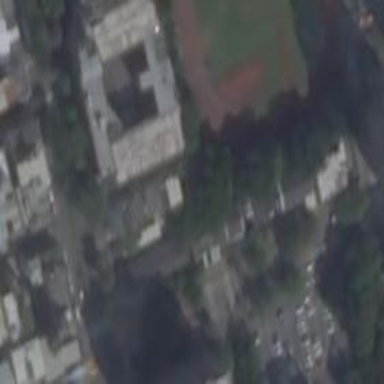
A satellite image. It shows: Dormitory building.